Question: All I wanted to do is to get the current location using GPS before I move to next activity. So I disabled the buttons that takes me to next activities. The buttons are enabled only after getting a location using the GPS. The following code runs perfectly. But I found one bug..
Last time I used the app it was quite right. Then I moved to my University. There I launched the app and then moved to next activity as location was retrieved by then. I got the location of my home which is about 10 kilometers away. Then after closing the application, I launched it once again and this time it retrieved the correct location.
Well, this is happening because of the line below:
'''
location = locationManagerAsync.getLastKnownLocation(providerAsync);
'''
My app is retrieving the last location and enabling the buttons. But it is able to keep the current location to use for the next time I launch the app. As a result, on the second attempt, the location is retrieved perfectly.
I used a code from a question on stackoverflow.com which is given below.
'''
private class MyLocationTracker extends AsyncTask<Void, Void, Void> implements LocationListener {
private Context ContextAsync;
public MyLocationTracker (Context context){
this.ContextAsync = context;
}
Dialog progress;
private String providerAsync;
private LocationManager locationManagerAsync;
double latAsync=0.0;
double lonAsync=0.0;
Location location;
@Override
protected void onPreExecute() {
super.onPreExecute();
progress = ProgressDialog.show(ContextAsync, "Loading location", "Please wait...");
}
@Override
protected Void doInBackground(Void... arg0) {
// TODO Auto-generated method stub
locationManagerAsync = (LocationManager) ContextAsync.getSystemService(ContextAsync.LOCATION_SERVICE);
Criteria criteria = new Criteria();
criteria.setAccuracy(Criteria.ACCURACY_COARSE);
criteria.setCostAllowed(true);
criteria.setPowerRequirement(Criteria.NO_REQUIREMENT);
providerAsync = locationManagerAsync.getBestProvider(criteria, false);
if (locationManagerAsync.isProviderEnabled(LocationManager.GPS_PROVIDER)) {
providerAsync = LocationManager.GPS_PROVIDER;
} else if (locationManagerAsync.isProviderEnabled(LocationManager.NETWORK_PROVIDER)) {
providerAsync = LocationManager.NETWORK_PROVIDER;
} else if (locationManagerAsync.isProviderEnabled(LocationManager.PASSIVE_PROVIDER)) {
providerAsync = LocationManager.PASSIVE_PROVIDER;
//Toast.makeText(ContextAsync, "Switch On Data Connection!!!!", Toast.LENGTH_LONG).show();
}
location = locationManagerAsync.getLastKnownLocation(providerAsync);
// Initialize the location fields
if (location != null) {
// System.out.println("Provider " + provider + " has been selected.");
latAsync = location.getLatitude();
lonAsync = location.getLongitude();
} else {
//Toast.makeText(ContextAsync, " Location not available", Toast.LENGTH_SHORT).show();
}
return null;
}
@Override
protected void onPostExecute(Void result) {
super.onPostExecute(result);
progress.dismiss();
onLocationChanged(location);
Log.v("latAsync_lonAsync",latAsync+"_"+lonAsync);
myCurrentLatitude = latAsync;
myCurrentLongitude = lonAsync;
// the buttons that were disabled in the onCreate() method
police.setEnabled(true);
medical.setEnabled(true);
fireService.setEnabled(true);
cityCorporation.setEnabled(true);
telePhnCall.setEnabled(true);
getRoute.setEnabled(true);
}
@Override
public void onLocationChanged(Location location) {
// TODO Auto-generated method stub
locationManagerAsync.requestLocationUpdates(providerAsync, 0, 0, this);
}
@Override
public void onProviderDisabled(String provider) {
// TODO Auto-generated method stub
}
@Override
public void onProviderEnabled(String provider) {
// TODO Auto-generated method stub
}
@Override
public void onStatusChanged(String provider, int status, Bundle extras) {
// TODO Auto-generated method stub
}
}
'''
And this is the line that I am using to call the AsyncTask from the Oncreate() method..
'''
new MyLocationTracker(TypeOfEmergency.this).execute();
'''
Now the problem is, I do not want the last location to be retrieved and stored in the variables. I tried the code after removing the line
'''
location = locationManagerAsync.getLastKnownLocation(providerAsync);
'''
But the app crashes in that case. Need a quick fix.
Here is the error log :: (Please have a look to the comments before having a look to the error log)

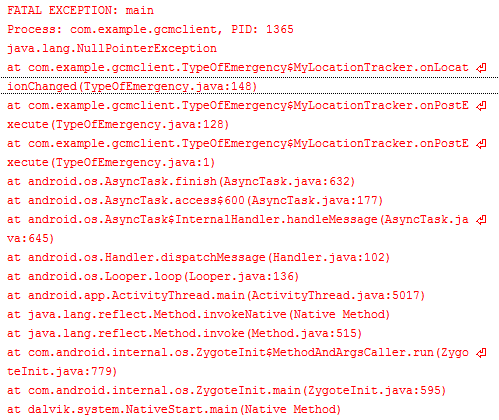
Answer: With the code something is basically wrong: the single line of code in 'onLocationChanged'
'''
locationManagerAsync.requestLocationUpdates(providerAsync, 0, 0, this);
'''
needs to be called at the end of 'doInBackground' (which does not need to be done in background). This line of code requests location updates from the provider (e.g. the GPS provider). When a new location is avaiable the 'onLocationChanged' of your location listener is called (which is 'MyLocationTracker' in your example due to the 'this' in the line above. in 'onLocationChanged' you need to react to a new location by enabling or disabling the functionality, you mentioned in your question.
The call to 'getLastKnownLocation' does exectly what the name suggests: It returns the last known position, which may be quite old.